Field crop: tomato
Growth stage: 1
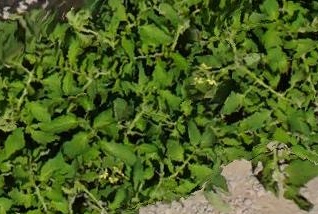
Species: tomato